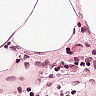
Metastatic tissue present: no